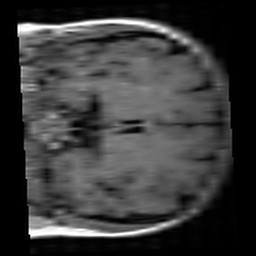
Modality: T1w
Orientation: coronal
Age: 21
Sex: female
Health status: healthy
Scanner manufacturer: siemens
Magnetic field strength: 3 T
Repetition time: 4.1 s
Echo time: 0.0085 s